Question: I am busy developing a ASP.net web application using MVC4 and ran into this strange error when trying to save some changes to the db. This code is in one of my controllers. The below code causes a DbEntityValidationException when _db.Save() is called which in turn calls SaveChanges(). I am working with EntityFramework V5.
'''
Document document = _db.Documents.SingleOrDefault(x => x.ID == doc.ID);
if (document != null)
{
document.Location = idPath;
_db.Save();
}
'''
The exception message:

But: When I use the following code I get no exception and the path gets saved to the db successfully.
'''
Document document = _db.Documents.FirstOrDefault(x => x.ID == doc.ID);
if (document != null)
{
// Needed for SaveChanges to work
var x = document.Type;
document.Location = idPath;
_db.Save();
}
'''
Why would this happen? Is it maybe because my Documents collection is of type List? Note that I have found that the error is caused by the Type property.
Below is the structure of my Document class:
'''
[Table("Document")]
public class Document
{
[Key]
[DatabaseGenerated(DatabaseGeneratedOption.Identity)]
public virtual int ID { get; set; }
[Required]
public virtual string Name { get; set; }
public virtual string Location { get; set; }
[Required]
public virtual DocumentType Type { get; set; }
[NotMapped]
public virtual HttpPostedFileBase File{ get; set; }
}
'''
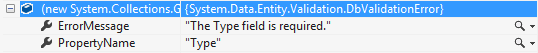
Answer: I think the problem is because of 'Lazy Loading'.
In fact, by calling this line:
'''
Document document = _db.Documents.SingleOrDefault(x => x.ID == doc.ID);
'''
You get only the scalar properties of the 'Document' entity and its navigation properties remain null...! (Set a break point and look).
However, when you call this line:
'''
var x = document.Type;
'''
You force the EF to query the database to fetch the 'Type' navigation property into the memory and attach it to the dbcontext. Indeed it's a normal behavior, Lazy loading! - don't get anything unless that's really needed.
So, as you see, It's of course not a strange error! it's just a side effect of lazy loading...